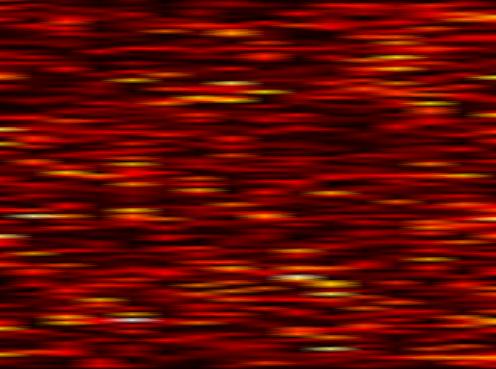
Label: FBMC